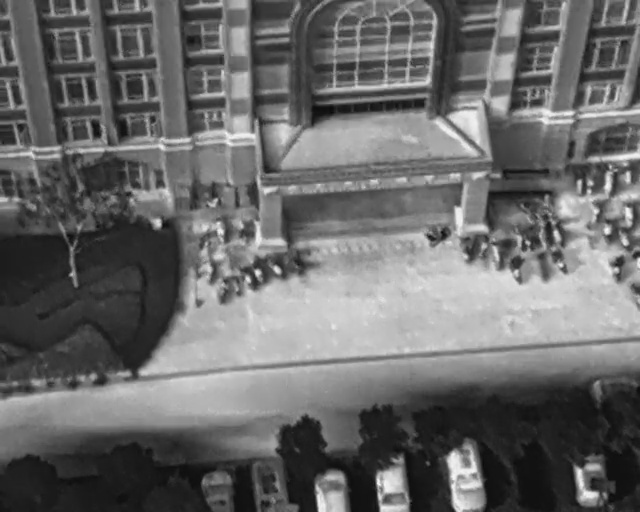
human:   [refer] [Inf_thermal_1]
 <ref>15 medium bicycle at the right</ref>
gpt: <box>[[96, 40, 100, 43, 2], [92, 43, 96, 46, 2], [88, 34, 92, 36, 2], [70, 46, 75, 49, 2], [93, 50, 98, 53, 164], [92, 33, 98, 36, 2], [90, 33, 94, 36, 2], [84, 49, 89, 52, 158], [73, 47, 77, 49, 19], [74, 48, 80, 51, 2], [78, 51, 83, 53, 164], [84, 43, 89, 46, 159], [82, 44, 87, 46, 2], [95, 32, 100, 34, 2], [80, 45, 83, 48, 2]]</box>

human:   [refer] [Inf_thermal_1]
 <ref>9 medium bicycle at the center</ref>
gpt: <box>[[66, 43, 69, 48, 139], [43, 49, 47, 52, 2], [40, 50, 45, 53, 134], [37, 51, 42, 53, 156], [32, 43, 36, 45, 171], [36, 52, 41, 54, 159], [32, 55, 37, 58, 10], [34, 54, 38, 56, 2], [30, 51, 35, 53, 2]]</box>

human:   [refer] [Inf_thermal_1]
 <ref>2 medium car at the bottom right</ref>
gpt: <box>[[67, 88, 78, 96, 2], [87, 89, 97, 97, 2]]</box>

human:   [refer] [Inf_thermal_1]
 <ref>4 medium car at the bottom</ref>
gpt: <box>[[31, 92, 37, 99, 2], [38, 89, 47, 99, 2], [48, 91, 55, 99, 2], [56, 89, 66, 97, 2]]</box>

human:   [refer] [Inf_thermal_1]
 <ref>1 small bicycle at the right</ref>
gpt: <box>[[95, 45, 99, 47, 156]]</box>